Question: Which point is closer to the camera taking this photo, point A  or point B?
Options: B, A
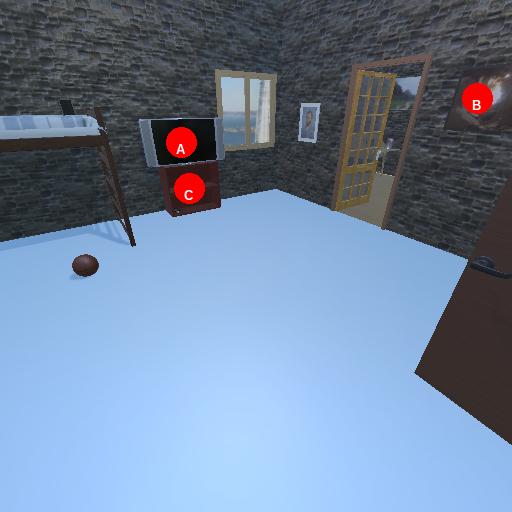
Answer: B